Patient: sex F, age 54
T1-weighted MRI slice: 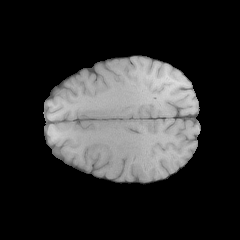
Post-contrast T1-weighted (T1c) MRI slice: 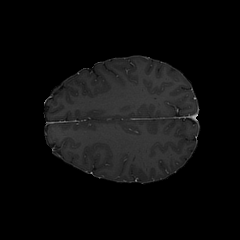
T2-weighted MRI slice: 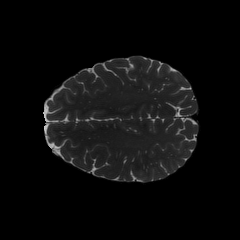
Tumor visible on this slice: no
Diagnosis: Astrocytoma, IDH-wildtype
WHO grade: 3